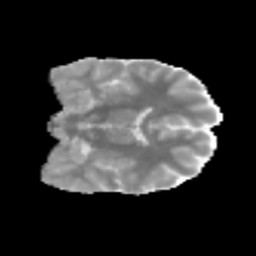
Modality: MD
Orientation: coronal
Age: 12
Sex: male
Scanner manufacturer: siemens
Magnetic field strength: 3 T
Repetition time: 3.8 s
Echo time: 0.07 s